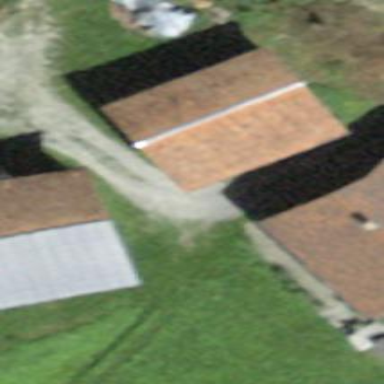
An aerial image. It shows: Gabled roof on farm auxiliary building.